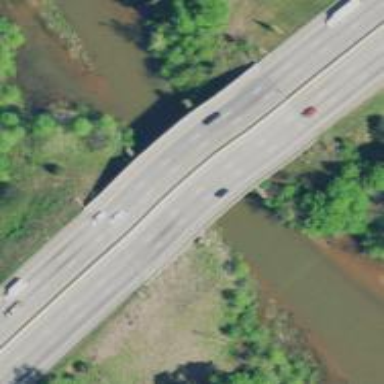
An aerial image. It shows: Motorway bridge.